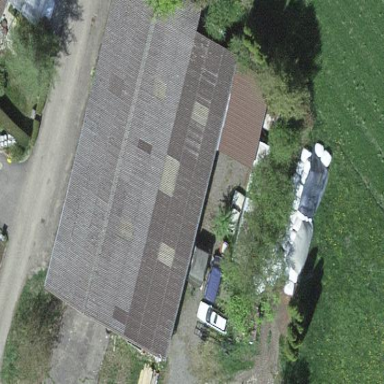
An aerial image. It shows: Warehouse building.